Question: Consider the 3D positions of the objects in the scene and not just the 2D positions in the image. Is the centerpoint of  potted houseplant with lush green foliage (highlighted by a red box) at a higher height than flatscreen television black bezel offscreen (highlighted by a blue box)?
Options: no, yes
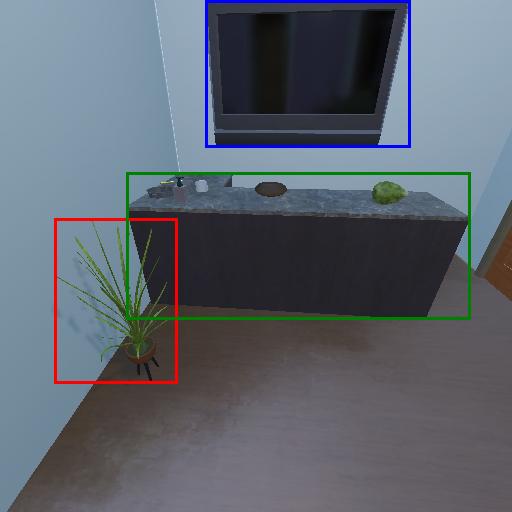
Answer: no